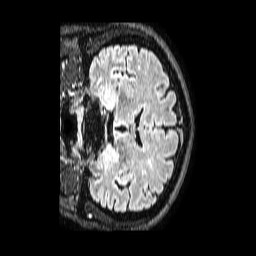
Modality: FLAIR
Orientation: coronal
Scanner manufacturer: philips
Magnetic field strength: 1.5 T
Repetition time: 4.8 s
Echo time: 0.3 s